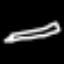
Label: pencil